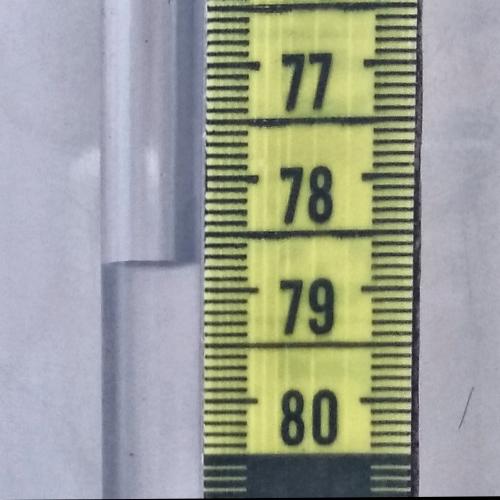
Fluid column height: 78.8 cm